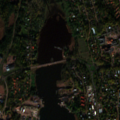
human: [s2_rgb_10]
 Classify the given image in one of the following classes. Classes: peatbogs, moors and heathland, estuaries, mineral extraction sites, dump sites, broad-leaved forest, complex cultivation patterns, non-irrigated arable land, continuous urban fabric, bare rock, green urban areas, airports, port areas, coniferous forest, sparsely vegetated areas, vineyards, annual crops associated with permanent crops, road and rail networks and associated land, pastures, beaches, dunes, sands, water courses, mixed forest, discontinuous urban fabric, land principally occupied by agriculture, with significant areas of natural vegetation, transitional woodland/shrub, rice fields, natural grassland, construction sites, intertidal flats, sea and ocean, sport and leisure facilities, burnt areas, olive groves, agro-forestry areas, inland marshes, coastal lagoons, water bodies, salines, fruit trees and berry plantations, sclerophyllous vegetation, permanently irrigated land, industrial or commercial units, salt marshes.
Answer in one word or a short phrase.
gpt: discontinuous urban fabric, industrial or commercial units, airports, land principally occupied by agriculture, with significant areas of natural vegetation, mixed forest, sea and ocean